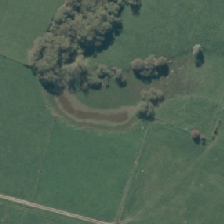
Land cover: lake_pond